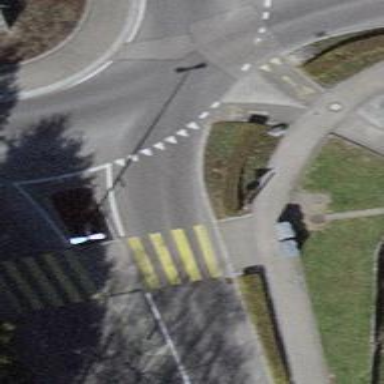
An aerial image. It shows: Marked crossing with zebra sign and island in the middle.